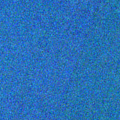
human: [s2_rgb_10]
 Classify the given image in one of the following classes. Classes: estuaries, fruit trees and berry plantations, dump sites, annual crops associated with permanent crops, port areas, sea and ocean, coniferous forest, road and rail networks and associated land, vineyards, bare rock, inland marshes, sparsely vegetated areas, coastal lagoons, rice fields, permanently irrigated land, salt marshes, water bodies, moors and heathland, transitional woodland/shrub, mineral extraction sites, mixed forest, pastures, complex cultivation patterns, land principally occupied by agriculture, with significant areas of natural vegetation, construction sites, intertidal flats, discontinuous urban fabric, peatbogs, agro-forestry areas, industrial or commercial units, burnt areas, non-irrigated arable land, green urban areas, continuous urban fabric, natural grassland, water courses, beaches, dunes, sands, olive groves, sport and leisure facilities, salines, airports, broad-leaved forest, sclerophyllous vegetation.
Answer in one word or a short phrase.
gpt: sea and ocean